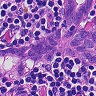
Metastatic tissue present: yes